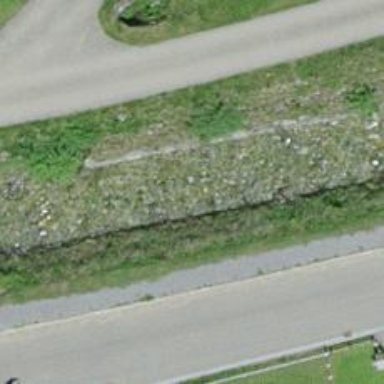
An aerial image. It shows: Ditch in the surroundings.